Field crop: maize
Growth stage: 2
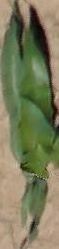
Species: maize